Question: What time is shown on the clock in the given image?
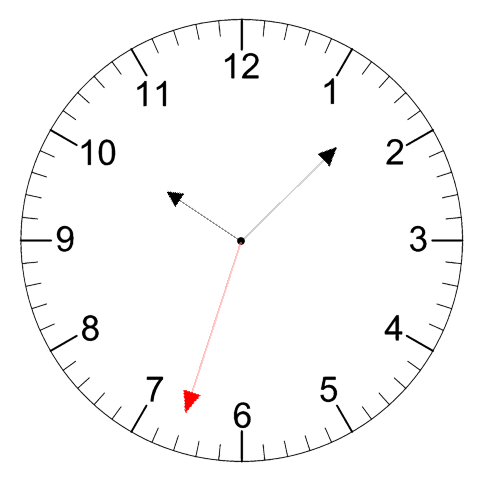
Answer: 10:07:33